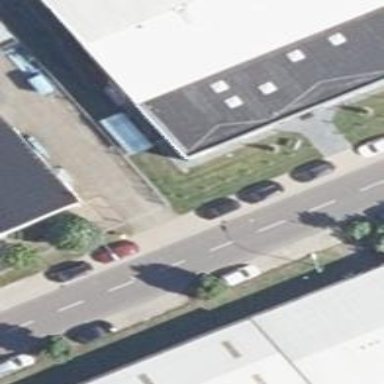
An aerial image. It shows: Residential road with asphalt surface.